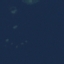
Land use / land cover: SeaLake